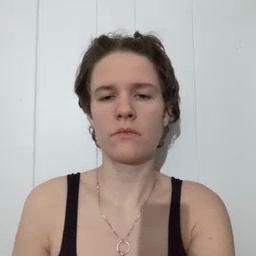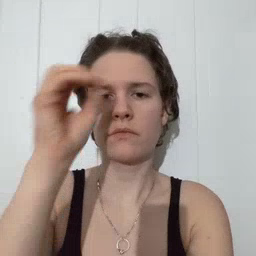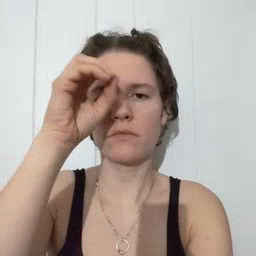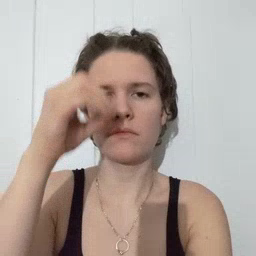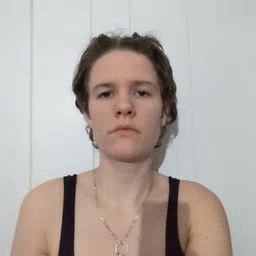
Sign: owl